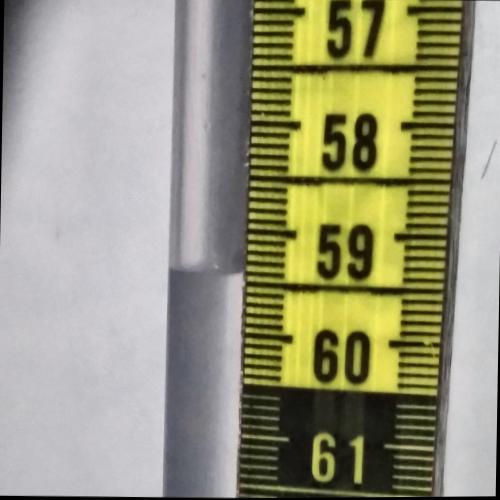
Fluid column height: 59.4 cm